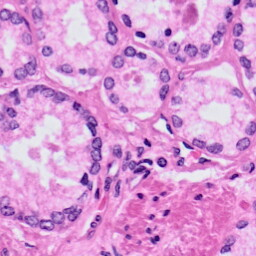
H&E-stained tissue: Prostate